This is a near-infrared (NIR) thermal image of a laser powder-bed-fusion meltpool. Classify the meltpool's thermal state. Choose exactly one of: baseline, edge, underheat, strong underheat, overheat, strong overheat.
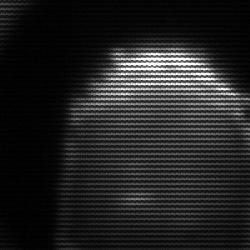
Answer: edge